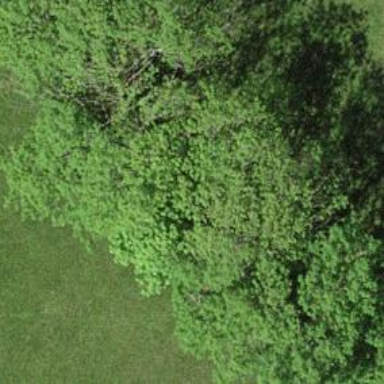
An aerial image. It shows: Forest area.